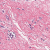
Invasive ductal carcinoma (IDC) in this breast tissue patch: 0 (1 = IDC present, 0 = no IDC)